Question: I have a gridview something like this. It is binded in a datasource. Now, what I need is to hide the columns that its rows has no data available. In the table example below, the column with "2ND" as HeaderText should be hidden since it has no data.

'''
Protected Sub grdsf_DataBound(ByVal sender As Object, ByVal e As System.EventArgs) Handles grdsf.DataBound
Dim rowscount As Integer = grdsf.Rows.Count
Dim columnscount As Integer = grdsf.Columns.Count
Dim k As Integer = 0
For j As Integer = 1 To columnscount - 1 Step j + 1
For i As Integer = 0 To rowscount - 1 step i + 1
Dim x As String = grdsf.Rows(i).Cells(j).Text
If x = String.Empty Then
k = k + 1
End If
Next
Dim col As DataControlField = grdsf.Columns(j)
If k = rowscount Then
col.Visible = False
End If
Next
End Sub
'''
'''
<asp:GridView ID="grdsf" runat="server" AutoGenerateColumns="False" BackColor="White" BorderColor="#CCCCCC" BorderStyle="None" BorderWidth="1px" CellPadding="3" DataSourceID="SqlDataSource1" GridLines="Horizontal" ShowFooter="True" Width="90%">
<RowStyle ForeColor="#000066" />
<FooterStyle BackColor="White" ForeColor="#000066" />
<PagerStyle BackColor="White" ForeColor="#000066" HorizontalAlign="Left" />
<SelectedRowStyle BackColor="#669999" Font-Bold="True" ForeColor="White" />
<HeaderStyle BackColor="#006699" Font-Bold="True" ForeColor="White" />
<Columns>
<asp:BoundField DataField="ID" HeaderText="ID" SortExpression="ID" />
<asp:BoundField DataField="LNAME" HeaderText="LNAME" SortExpression="LNAME" />
<asp:BoundField DataField="OYRGR" HeaderText="OYRGR" SortExpression="OYRGR" />
<asp:BoundField DataField="Swimming" HeaderText="Swimming" ReadOnly="True" SortExpression="Swimming" NullDisplayText="" />
<asp:BoundField DataField="Soccer" HeaderText="Soccer" ReadOnly="True" SortExpression="Soccer" NullDisplayText="" />
<asp:BoundField DataField="Softball" HeaderText="Softball" ReadOnly="True" SortExpression="Softball" NullDisplayText="" />
<asp:BoundField DataField="Baseball" HeaderText="Baseball" ReadOnly="True" SortExpression="Baseball" NullDisplayText="" />
<asp:BoundField DataField="Volleyball" HeaderText="Volleyball" ReadOnly="True" SortExpression="Volleyball" />
<asp:BoundField DataField="Basketball" HeaderText="Basketball" ReadOnly="True" SortExpression="Basketball" />
<asp:BoundField DataField="Martial Arts" HeaderText="Martial Arts" ReadOnly="True" SortExpression="Martial Arts" />
<asp:BoundField DataField="Karate" HeaderText="Karate" ReadOnly="True" SortExpression="Karate" />
<asp:BoundField DataField="Arnis" HeaderText="Arnis" ReadOnly="True" SortExpression="Arnis" />
<asp:BoundField DataField="Taekwondo" HeaderText="Taekwondo" ReadOnly="True" SortExpression="Taekwondo" />
<asp:BoundField DataField="Judo" HeaderText="Judo" ReadOnly="True" SortExpression="Judo" />
<asp:BoundField DataField="Boxing" HeaderText="Boxing" ReadOnly="True" SortExpression="Boxing" />
<asp:BoundField DataField="Wrestling" HeaderText="Wrestling" ReadOnly="True" SortExpression="Wrestling" />
<asp:BoundField DataField="Unit Physical Fitness" HeaderText="Unit Physical Fitness" ReadOnly="True" SortExpression="Unit Physical Fitness" />
<asp:BoundField DataField="Gymnastics" HeaderText="Gymnastics" ReadOnly="True" SortExpression="Gymnastics" />
<asp:BoundField DataField="Health and Fitness" HeaderText="Health and Fitness" ReadOnly="True" SortExpression="Health and Fitness" />
<asp:BoundField DataField="Sports Mngt." HeaderText="Sports Mngt." ReadOnly="True" SortExpression="Sports Mngt." />
<asp:BoundField DataField="Badminton" HeaderText="Badminton" ReadOnly="True" SortExpression="Badminton" />
</Columns>
</asp:GridView>
'''
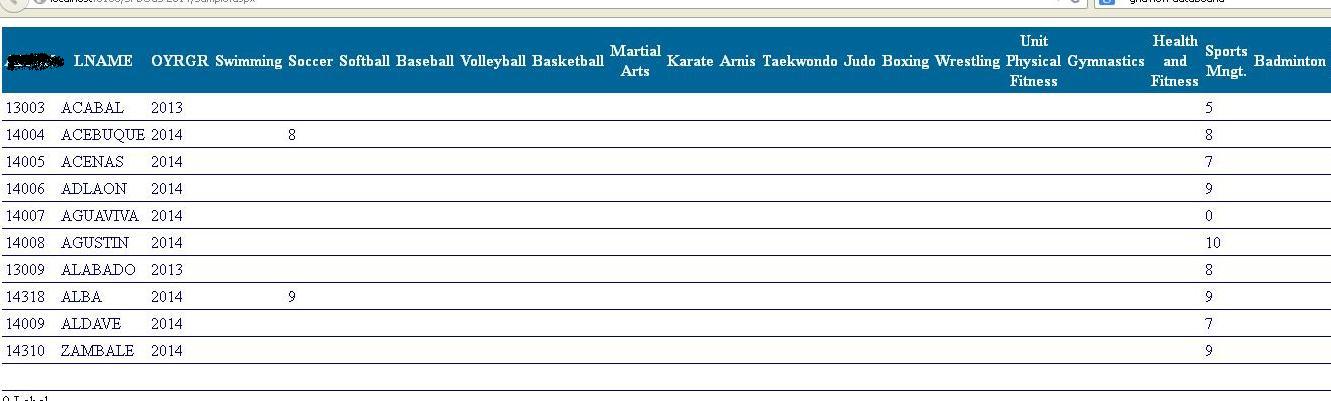
Answer: Try this method.
'''
Private Sub HideBlankColumns()
Dim bHasValue As Boolean
Dim sValue As String
For iCol As Integer = 0 To GridView1.ColumnCount - 1
bHasValue = False
For iRow As Integer = 0 To GridView1.RowCount - 1
sValue = (GridView1.Rows(iRow).FindControl("LableID") As Label).Text
If GridView1.Rows(iRow).Cells(iCol).Text != String.Empty && sValue != String.Empty Then
bHasValue = True
Exit For
End If
Next
'To Hide the column
If bHasValue = False Then
GridView1.Columns(iCol).Visible = False
End If
' ''To Remove the Column
''If bHasValue = False Then
'' GridView1.Columns.RemoveAt(iCol)
'' iCol -= 1
''End If
Next
End Sub
'''